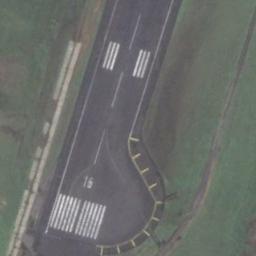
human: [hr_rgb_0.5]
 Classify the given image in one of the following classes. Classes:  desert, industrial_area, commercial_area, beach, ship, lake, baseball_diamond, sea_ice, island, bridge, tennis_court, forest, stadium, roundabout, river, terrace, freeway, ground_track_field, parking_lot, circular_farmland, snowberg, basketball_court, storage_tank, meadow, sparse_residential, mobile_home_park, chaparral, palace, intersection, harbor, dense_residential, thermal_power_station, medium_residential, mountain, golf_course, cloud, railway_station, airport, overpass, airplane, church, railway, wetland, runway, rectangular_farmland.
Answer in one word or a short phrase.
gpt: runway